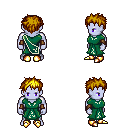
a pixel art fantasy rpg character, male body template, dark elf, purple skin, sash dress, teal pants, blonde bedhead hairstyle, cloth bracers, gold boots, four views (front, back, left, right), 2x2 character sprite sheet, small pixel art, hard edges, no anti-aliasing